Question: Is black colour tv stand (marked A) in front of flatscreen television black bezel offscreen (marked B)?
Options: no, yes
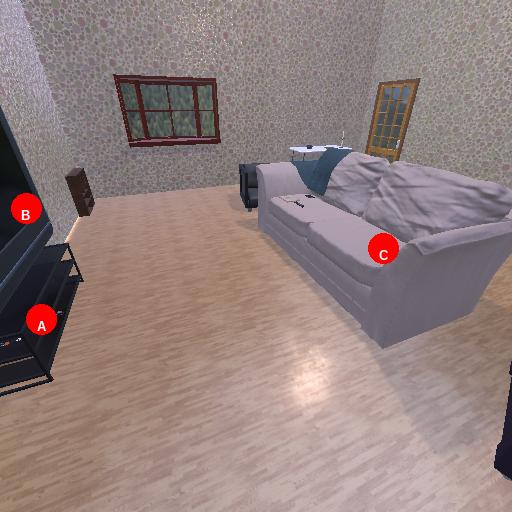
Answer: no